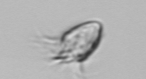
Label: Ciliophora